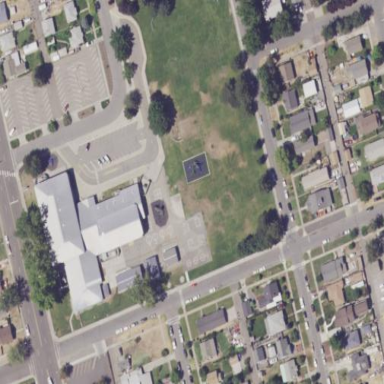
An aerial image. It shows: School.